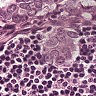
Metastatic tissue present: yes